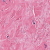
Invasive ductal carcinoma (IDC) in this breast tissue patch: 0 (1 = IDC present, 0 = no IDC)